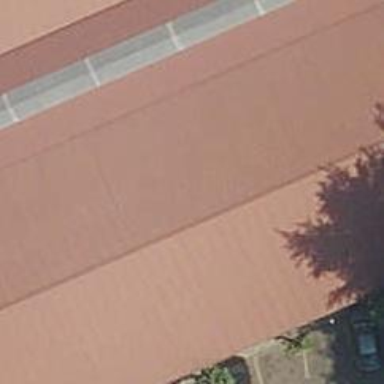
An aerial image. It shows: Warehouse building.